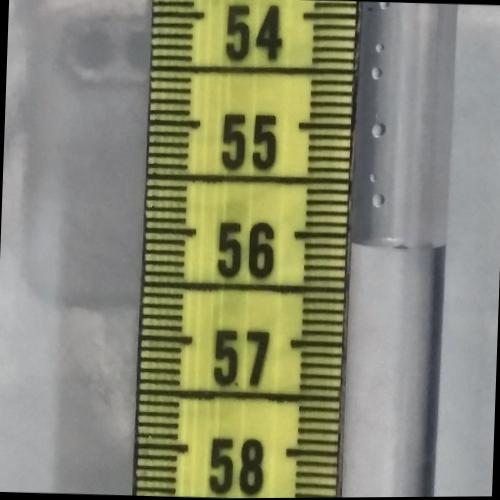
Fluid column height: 56.1 cm